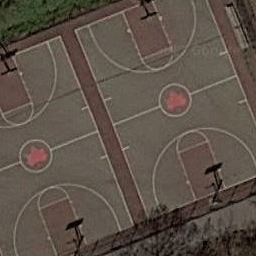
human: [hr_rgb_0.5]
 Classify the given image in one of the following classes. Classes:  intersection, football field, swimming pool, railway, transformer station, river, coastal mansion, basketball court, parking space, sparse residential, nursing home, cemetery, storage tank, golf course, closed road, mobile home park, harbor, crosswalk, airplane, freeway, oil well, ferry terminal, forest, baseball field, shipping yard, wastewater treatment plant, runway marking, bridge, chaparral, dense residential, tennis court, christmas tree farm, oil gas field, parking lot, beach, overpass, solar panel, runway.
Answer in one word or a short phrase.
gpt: basketball court